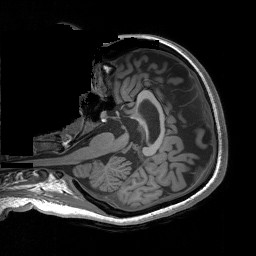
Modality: T1w
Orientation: axial